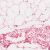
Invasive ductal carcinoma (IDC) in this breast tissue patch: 0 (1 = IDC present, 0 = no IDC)